Question: I have database called schoolDB and 2 database tables,
'student' and 'education'
'''
USE [schoolDB]
GO
/****** Object: Table [dbo].[tblStudent] Script Date: 09/22/2013 17:30:11 ******/
SET ANSI_NULLS ON
GO
SET QUOTED_IDENTIFIER ON
GO
SET ANSI_PADDING ON
GO
CREATE TABLE [dbo].[tblStudent](
<URL> NOT NULL,
<URL> NULL,
<URL> NULL,
CONSTRAINT [PK_tblStudent] PRIMARY KEY CLUSTERED
(
[STUDENTNUMBER] ASC
)WITH (PAD_INDEX = OFF, STATISTICS_NORECOMPUTE = OFF, IGNORE_DUP_KEY = OFF, ALLOW_ROW_LOCKS = ON, ALLOW_PAGE_LOCKS = ON) ON [PRIMARY]
) ON [PRIMARY]
GO
SET ANSI_PADDING OFF
GO
'''
'''
USE [schoolDB]
GO
/****** Object: Table [dbo].[tblEducation] Script Date: 09/22/2013 17:31:30 ******/
SET ANSI_NULLS ON
GO
SET QUOTED_IDENTIFIER ON
GO
SET ANSI_PADDING ON
GO
CREATE TABLE [dbo].[tblEducation](
<URL> NOT NULL,
<URL> NULL,
<URL> NULL,
<URL> NULL,
<URL> NULL,
<URL> NULL
) ON [PRIMARY]
GO
SET ANSI_PADDING OFF
GO
'''
Here is a screenshot of the data:

I want to be able to find every one who has been to an institution name called 'Secondary School' AND who has another education record with a course name 'like' 'biol'. Not just limited to biology, i want to find all the sciences, so i need to put multiple like statements.
'''
SELECT COUNT(*) AS 'Our Students',
DTOurStudents.STUDENTNAME
FROM (SELECT TOP 2 TBLSTUDENT.STUDENTNUMBER,
TBLSTUDENT.STUDENTNAME,
TBLEDUCATION.INSTITUTIONNAME,
TBLEDUCATION.COURSENAME
FROM TBLEDUCATION
INNER JOIN TBLSTUDENT
ON TBLEDUCATION.STUDENTNUMBER = TBLSTUDENT.STUDENTNUMBER
WHERE TBLEDUCATION.INSTITUTIONNAME LIKE '%Secondary School%')
DTOurStudents
GROUP BY DTOurStudents.STUDENTNAME
'''
<URL>
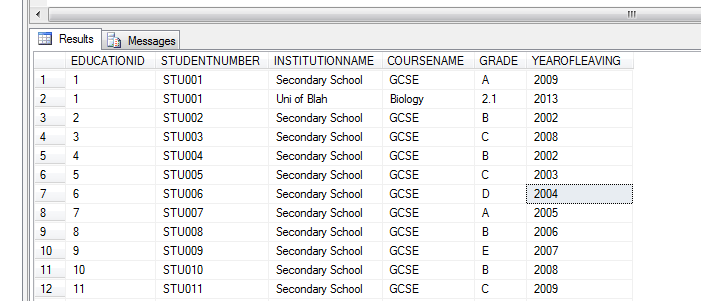
Answer: A simple answer.
1. I select all rows of interest (i.e. 'Secondary School' or by coursename).
2. I count the number of rows per student.
3. I filter to keep the students that have at least 2 rows.
4. I use an expression in the ORDER BY to make sure secondary school shows up first.
What your question left unclear is what should happen when there are more than 2 rows. In this case they all show up, but the query is easy enough to adjust (add a row_number and filter on rn <= 2).
Fiddle: <URL>
'''
WITH cte as (
SELECT
STUDENTNUMBER,
COURSENAME,
INSTITUTIONNAME,
COUNT(*) OVER (PARTITION BY STUDENTNUMBER) AS RecordCount
FROM tblEducation
WHERE INSTITUTIONNAME = 'Secondary School'
OR COURSENAME like 'biol%'
OR COURSENAME like 'math%'
OR COURSENAME like 'etc%'
)
select *
from cte
where RecordCount >= 2
order by
studentnumber,
case when institutionname = 'Secondary School' then 1 else 2 end
'''
A comment correctly points out that the query doesn't check that there is at least one secondary school and one other education. There could be two secondary schools, or no secondary school at all!
Those cases can be handled with the slightly more complicated query below:
'''
WITH cte as (
SELECT
STUDENTNUMBER,
COURSENAME,
INSTITUTIONNAME,
SUM(CASE INSTITUTIONNAME WHEN 'Secondary School' THEN 1 END)
OVER (PARTITION BY STUDENTNUMBER) AS SecondarySchoolCount,
SUM(CASE WHEN INSTITUTIONNAME <> 'Secondary School'
AND COURSENAME LIKE 'biol%'
THEN 1 END)
OVER (PARTITION BY STUDENTNUMBER) AS CourseCount
FROM tblEducation
WHERE INSTITUTIONNAME = 'Secondary School'
OR COURSENAME like 'biol%'
OR COURSENAME like 'math%'
OR COURSENAME like 'etc%'
)
select *
from cte
where SecondarySchoolCount >= 1 AND CourseCount >= 1
order by
studentnumber,
case when institutionname = 'Secondary School' then 1 else 2 end
'''